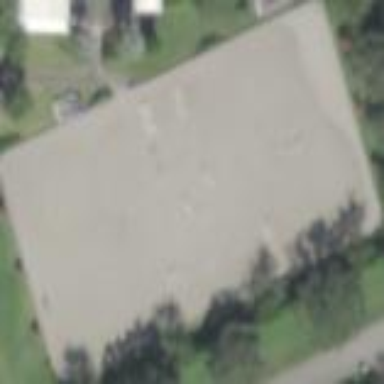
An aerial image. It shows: Equestrian sport pitch with sandy surface.